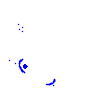
Particle: kaon